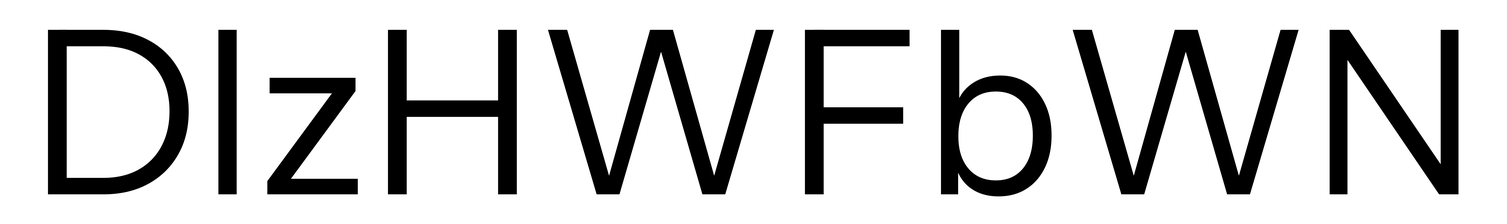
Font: InstrumentSans_Regular